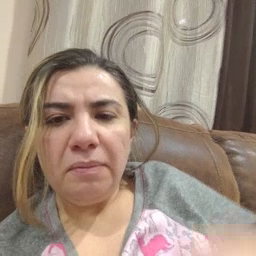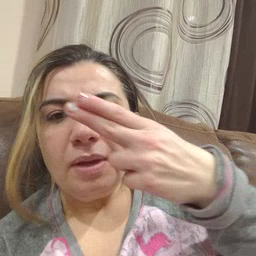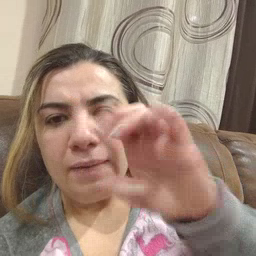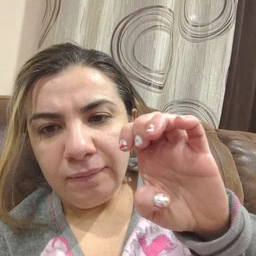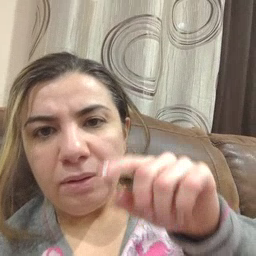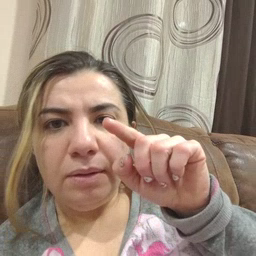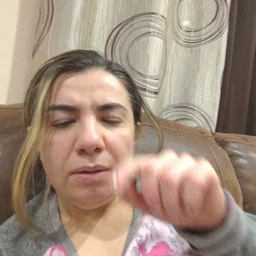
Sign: hesheit